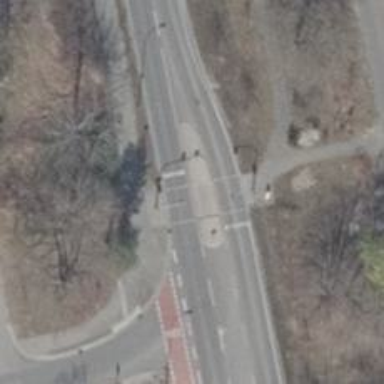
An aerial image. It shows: Road with traffic signals controlling the flow of traffic.